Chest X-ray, AP view. Patient: 66 years old, sex M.
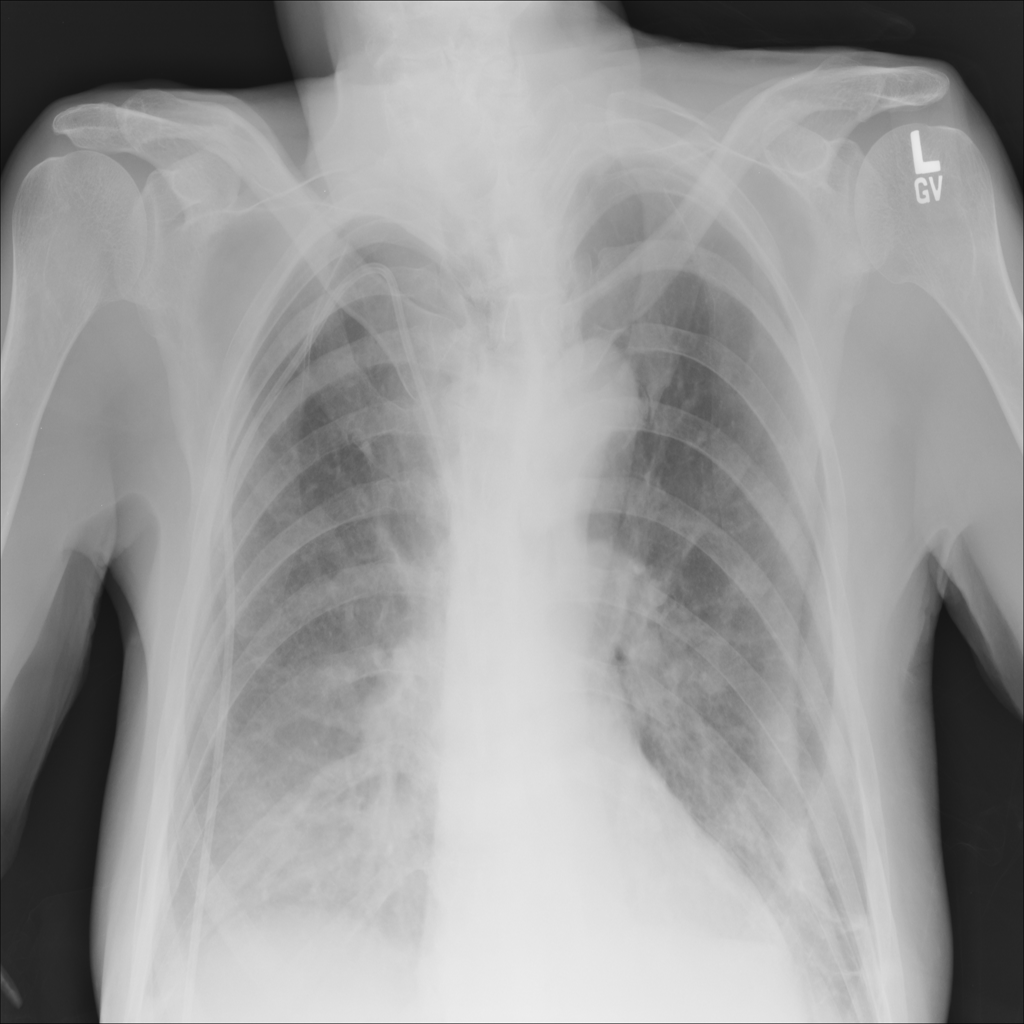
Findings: No Finding